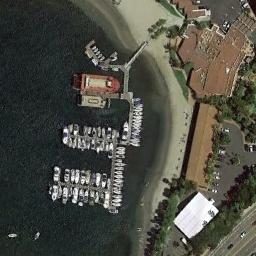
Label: harbor